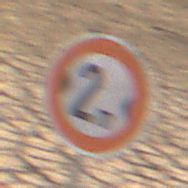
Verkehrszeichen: TatsaechlicheBreite2
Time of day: MorningAfternoon
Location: Outdoor (Nature)
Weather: PartlyCloudy
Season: NotSpecified
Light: Natural